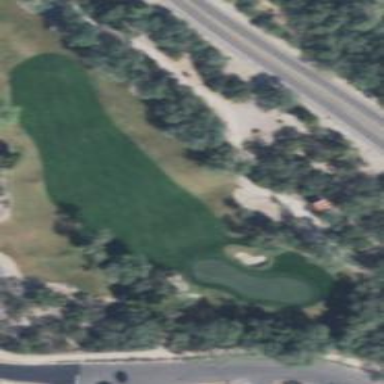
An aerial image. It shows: Grassy area designated as golf fairway.